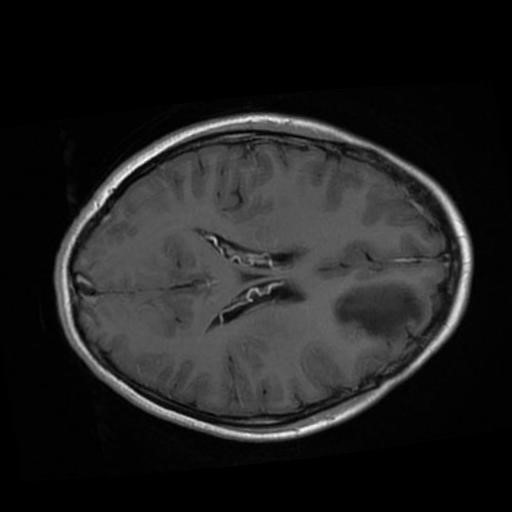
Label: brain_glioma